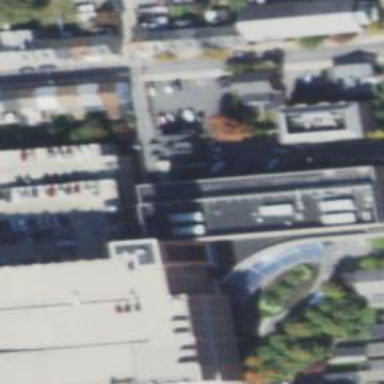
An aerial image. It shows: Healthcare clinic is depicted in the image.